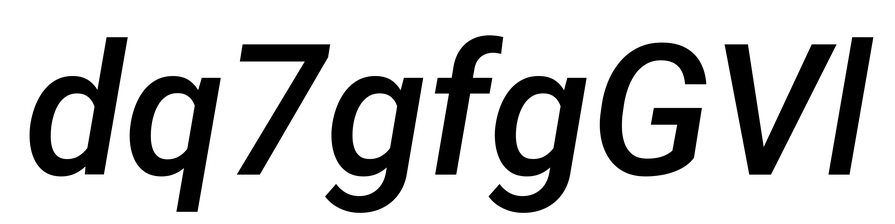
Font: Roboto-Italic_Medium_Italic